Field crop: maize
Growth stage: 2
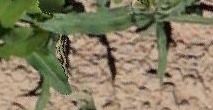
Species: maize